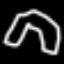
Label: pants